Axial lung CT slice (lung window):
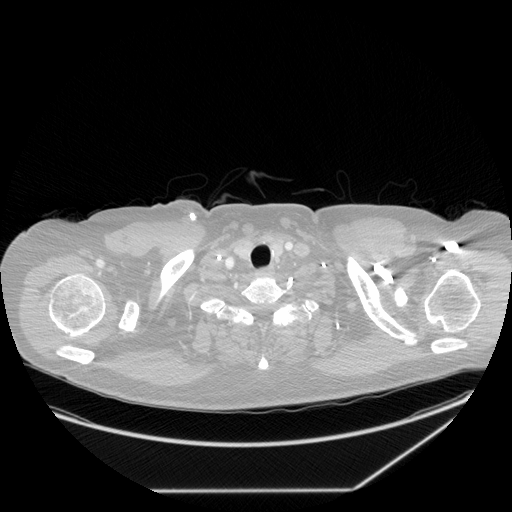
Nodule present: no